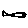
Label: fish